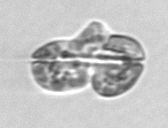
Label: Karenia